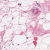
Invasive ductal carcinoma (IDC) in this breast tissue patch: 0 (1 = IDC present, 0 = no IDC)